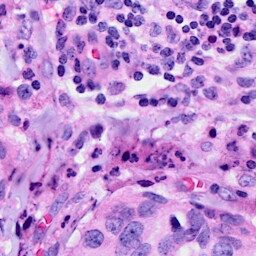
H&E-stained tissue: Breast